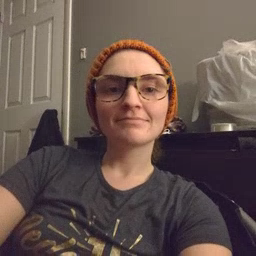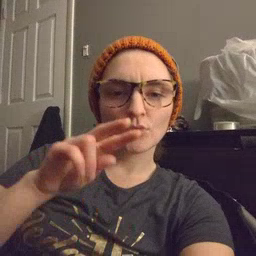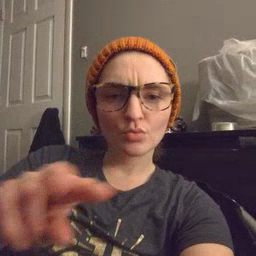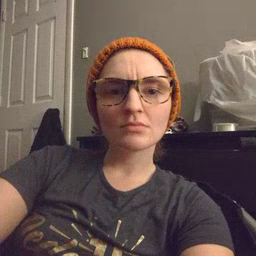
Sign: look